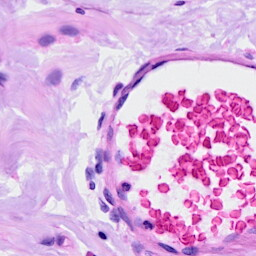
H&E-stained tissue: Ovarian